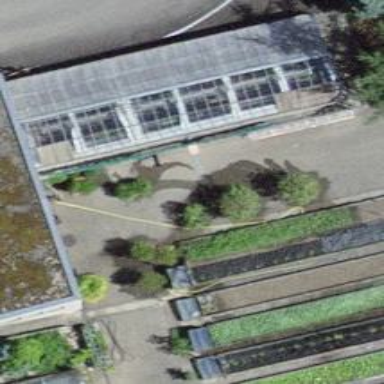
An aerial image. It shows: Greenhouse with gabled glass roof.